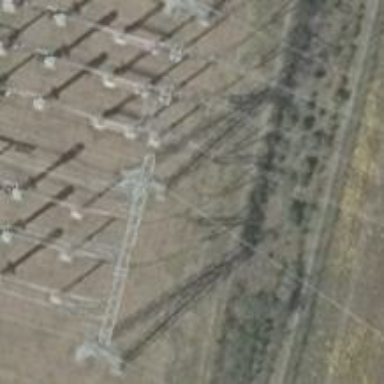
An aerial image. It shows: Power line with 3 cables running through bay.